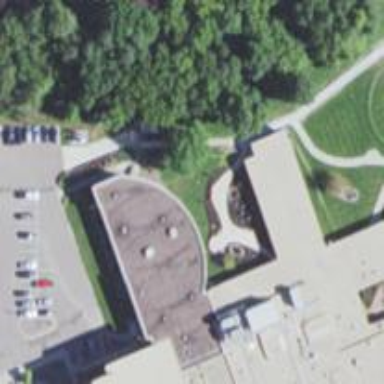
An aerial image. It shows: Healthcare clinic is depicted in the image.